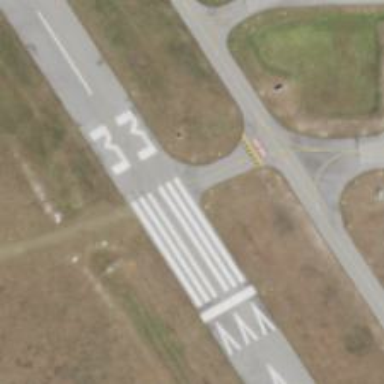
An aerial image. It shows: Image of taxiway at airport.